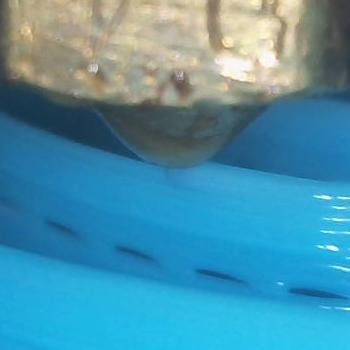
Flow rate: 178%